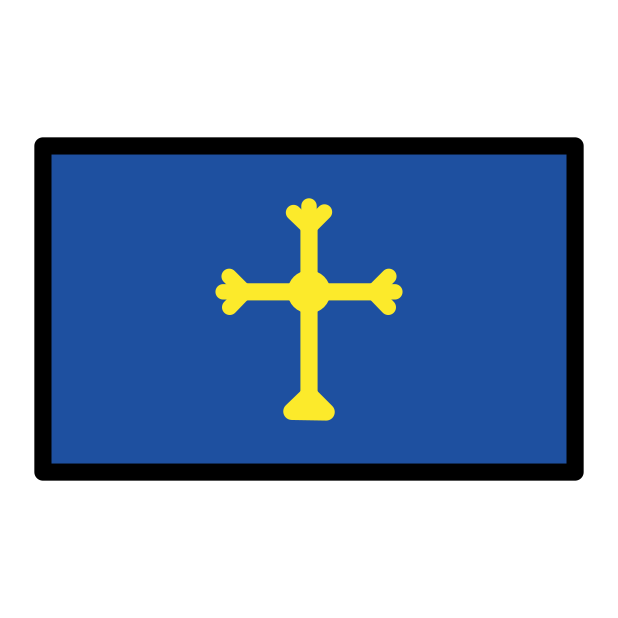
asturian flag